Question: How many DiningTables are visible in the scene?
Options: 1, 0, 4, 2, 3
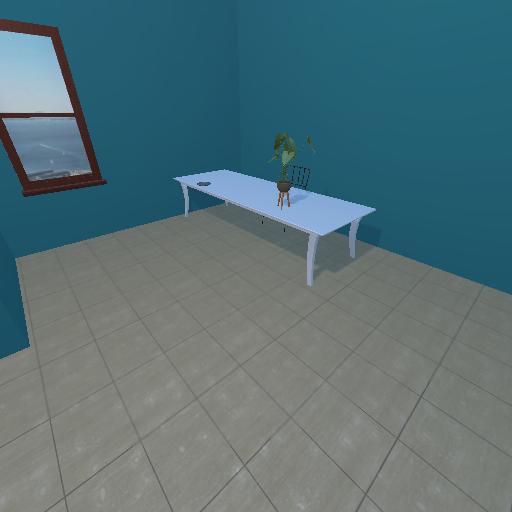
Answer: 1